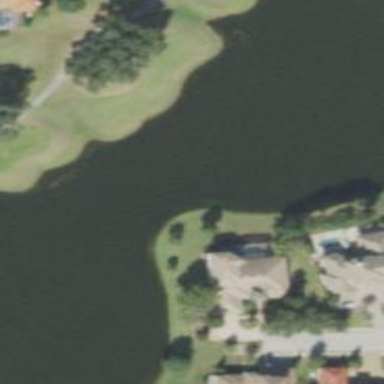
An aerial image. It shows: Water hazard on golf course. The hazard is natural water feature.